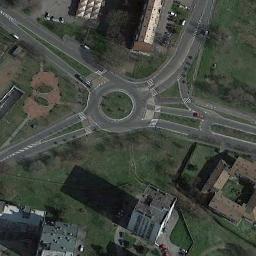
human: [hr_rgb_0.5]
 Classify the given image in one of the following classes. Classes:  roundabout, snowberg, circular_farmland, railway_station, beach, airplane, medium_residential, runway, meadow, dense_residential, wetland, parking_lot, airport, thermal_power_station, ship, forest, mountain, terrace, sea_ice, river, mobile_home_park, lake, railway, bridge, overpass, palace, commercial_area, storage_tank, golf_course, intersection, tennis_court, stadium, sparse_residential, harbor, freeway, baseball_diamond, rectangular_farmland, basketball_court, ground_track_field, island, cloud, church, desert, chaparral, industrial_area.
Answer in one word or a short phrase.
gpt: roundabout